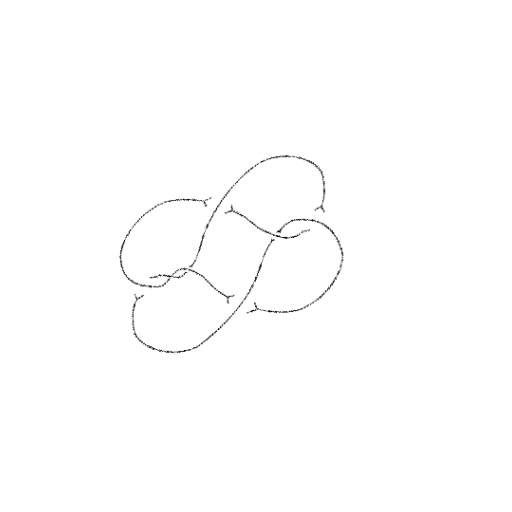
Crossing number: 7